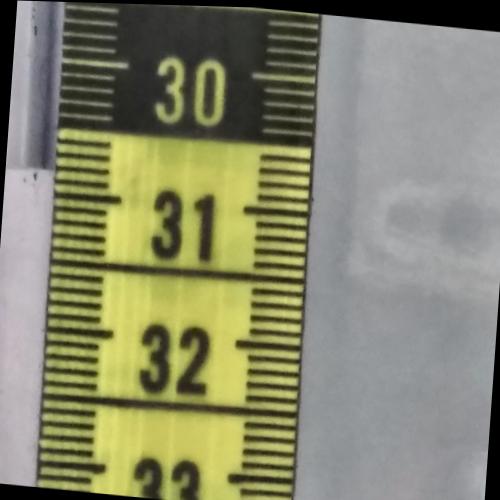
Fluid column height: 30.8 cm